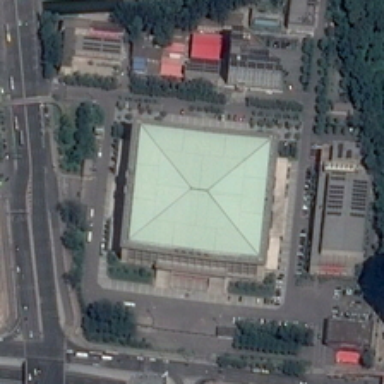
A light cyan square center building is surrounded by green trees and several buildings .